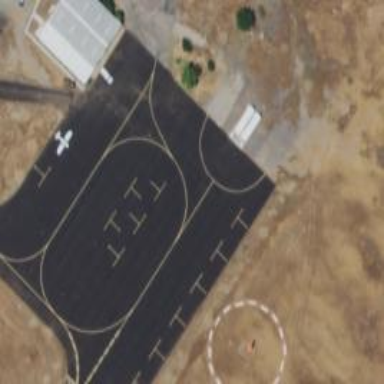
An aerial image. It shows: Asphalt taxiway in the airport.